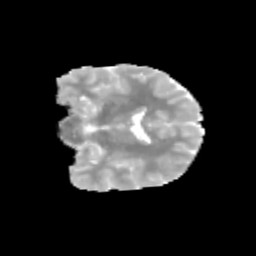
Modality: MD
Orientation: coronal
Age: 12
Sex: male
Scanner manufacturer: siemens
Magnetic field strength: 3 T
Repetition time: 3.8 s
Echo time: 0.07 s